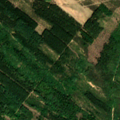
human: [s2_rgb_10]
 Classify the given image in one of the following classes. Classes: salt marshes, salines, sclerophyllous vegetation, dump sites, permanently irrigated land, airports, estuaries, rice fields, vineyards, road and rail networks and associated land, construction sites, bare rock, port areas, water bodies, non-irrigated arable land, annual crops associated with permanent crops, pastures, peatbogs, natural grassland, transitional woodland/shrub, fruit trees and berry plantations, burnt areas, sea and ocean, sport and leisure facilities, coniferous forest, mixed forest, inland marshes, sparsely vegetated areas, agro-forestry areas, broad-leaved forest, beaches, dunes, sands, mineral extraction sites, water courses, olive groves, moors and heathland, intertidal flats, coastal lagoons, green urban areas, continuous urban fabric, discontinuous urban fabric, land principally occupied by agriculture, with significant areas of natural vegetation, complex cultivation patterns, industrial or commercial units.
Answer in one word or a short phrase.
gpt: broad-leaved forest, coniferous forest, mixed forest, natural grassland